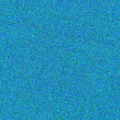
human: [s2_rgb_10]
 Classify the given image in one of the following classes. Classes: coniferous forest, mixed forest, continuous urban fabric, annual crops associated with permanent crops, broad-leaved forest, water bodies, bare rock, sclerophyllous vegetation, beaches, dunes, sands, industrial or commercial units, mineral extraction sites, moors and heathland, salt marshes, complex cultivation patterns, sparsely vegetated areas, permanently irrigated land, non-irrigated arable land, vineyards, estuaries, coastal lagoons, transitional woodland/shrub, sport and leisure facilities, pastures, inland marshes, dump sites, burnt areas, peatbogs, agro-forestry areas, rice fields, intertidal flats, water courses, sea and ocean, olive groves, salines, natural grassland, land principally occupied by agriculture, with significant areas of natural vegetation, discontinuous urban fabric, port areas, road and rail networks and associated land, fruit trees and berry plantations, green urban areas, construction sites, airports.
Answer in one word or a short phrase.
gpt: sea and ocean